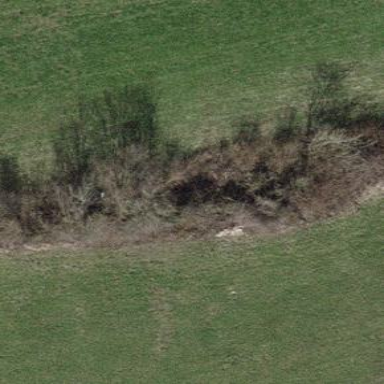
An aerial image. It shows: Patch of scrub vegetation.